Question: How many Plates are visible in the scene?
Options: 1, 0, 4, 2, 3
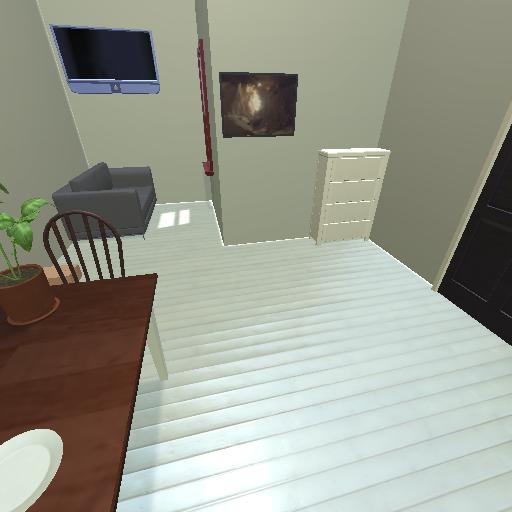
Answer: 1